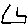
Label: hexagon